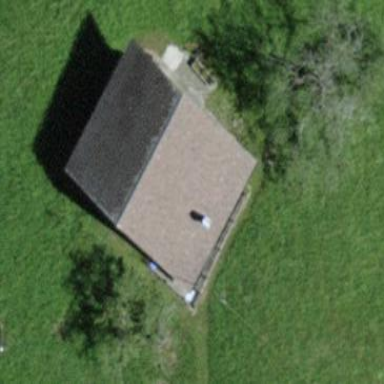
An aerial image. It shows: Rural barn.